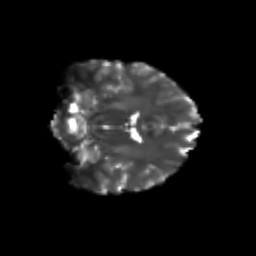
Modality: T2w
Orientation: coronal
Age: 23
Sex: female
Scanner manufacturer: siemens
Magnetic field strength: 3 T
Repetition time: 3.5 s
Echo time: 0.104 s